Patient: sex M, age 68
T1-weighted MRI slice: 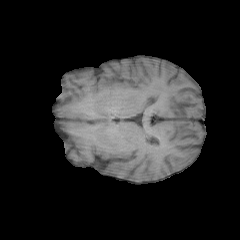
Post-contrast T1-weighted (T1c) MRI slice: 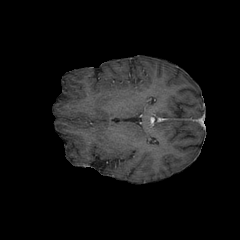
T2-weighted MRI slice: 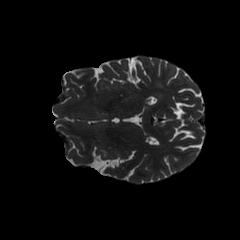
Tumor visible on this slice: yes
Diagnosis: Glioblastoma, IDH-wildtype
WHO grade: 4